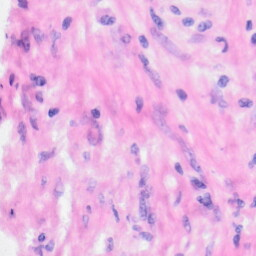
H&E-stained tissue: Kidney